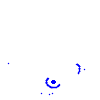
Particle: pion